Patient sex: F
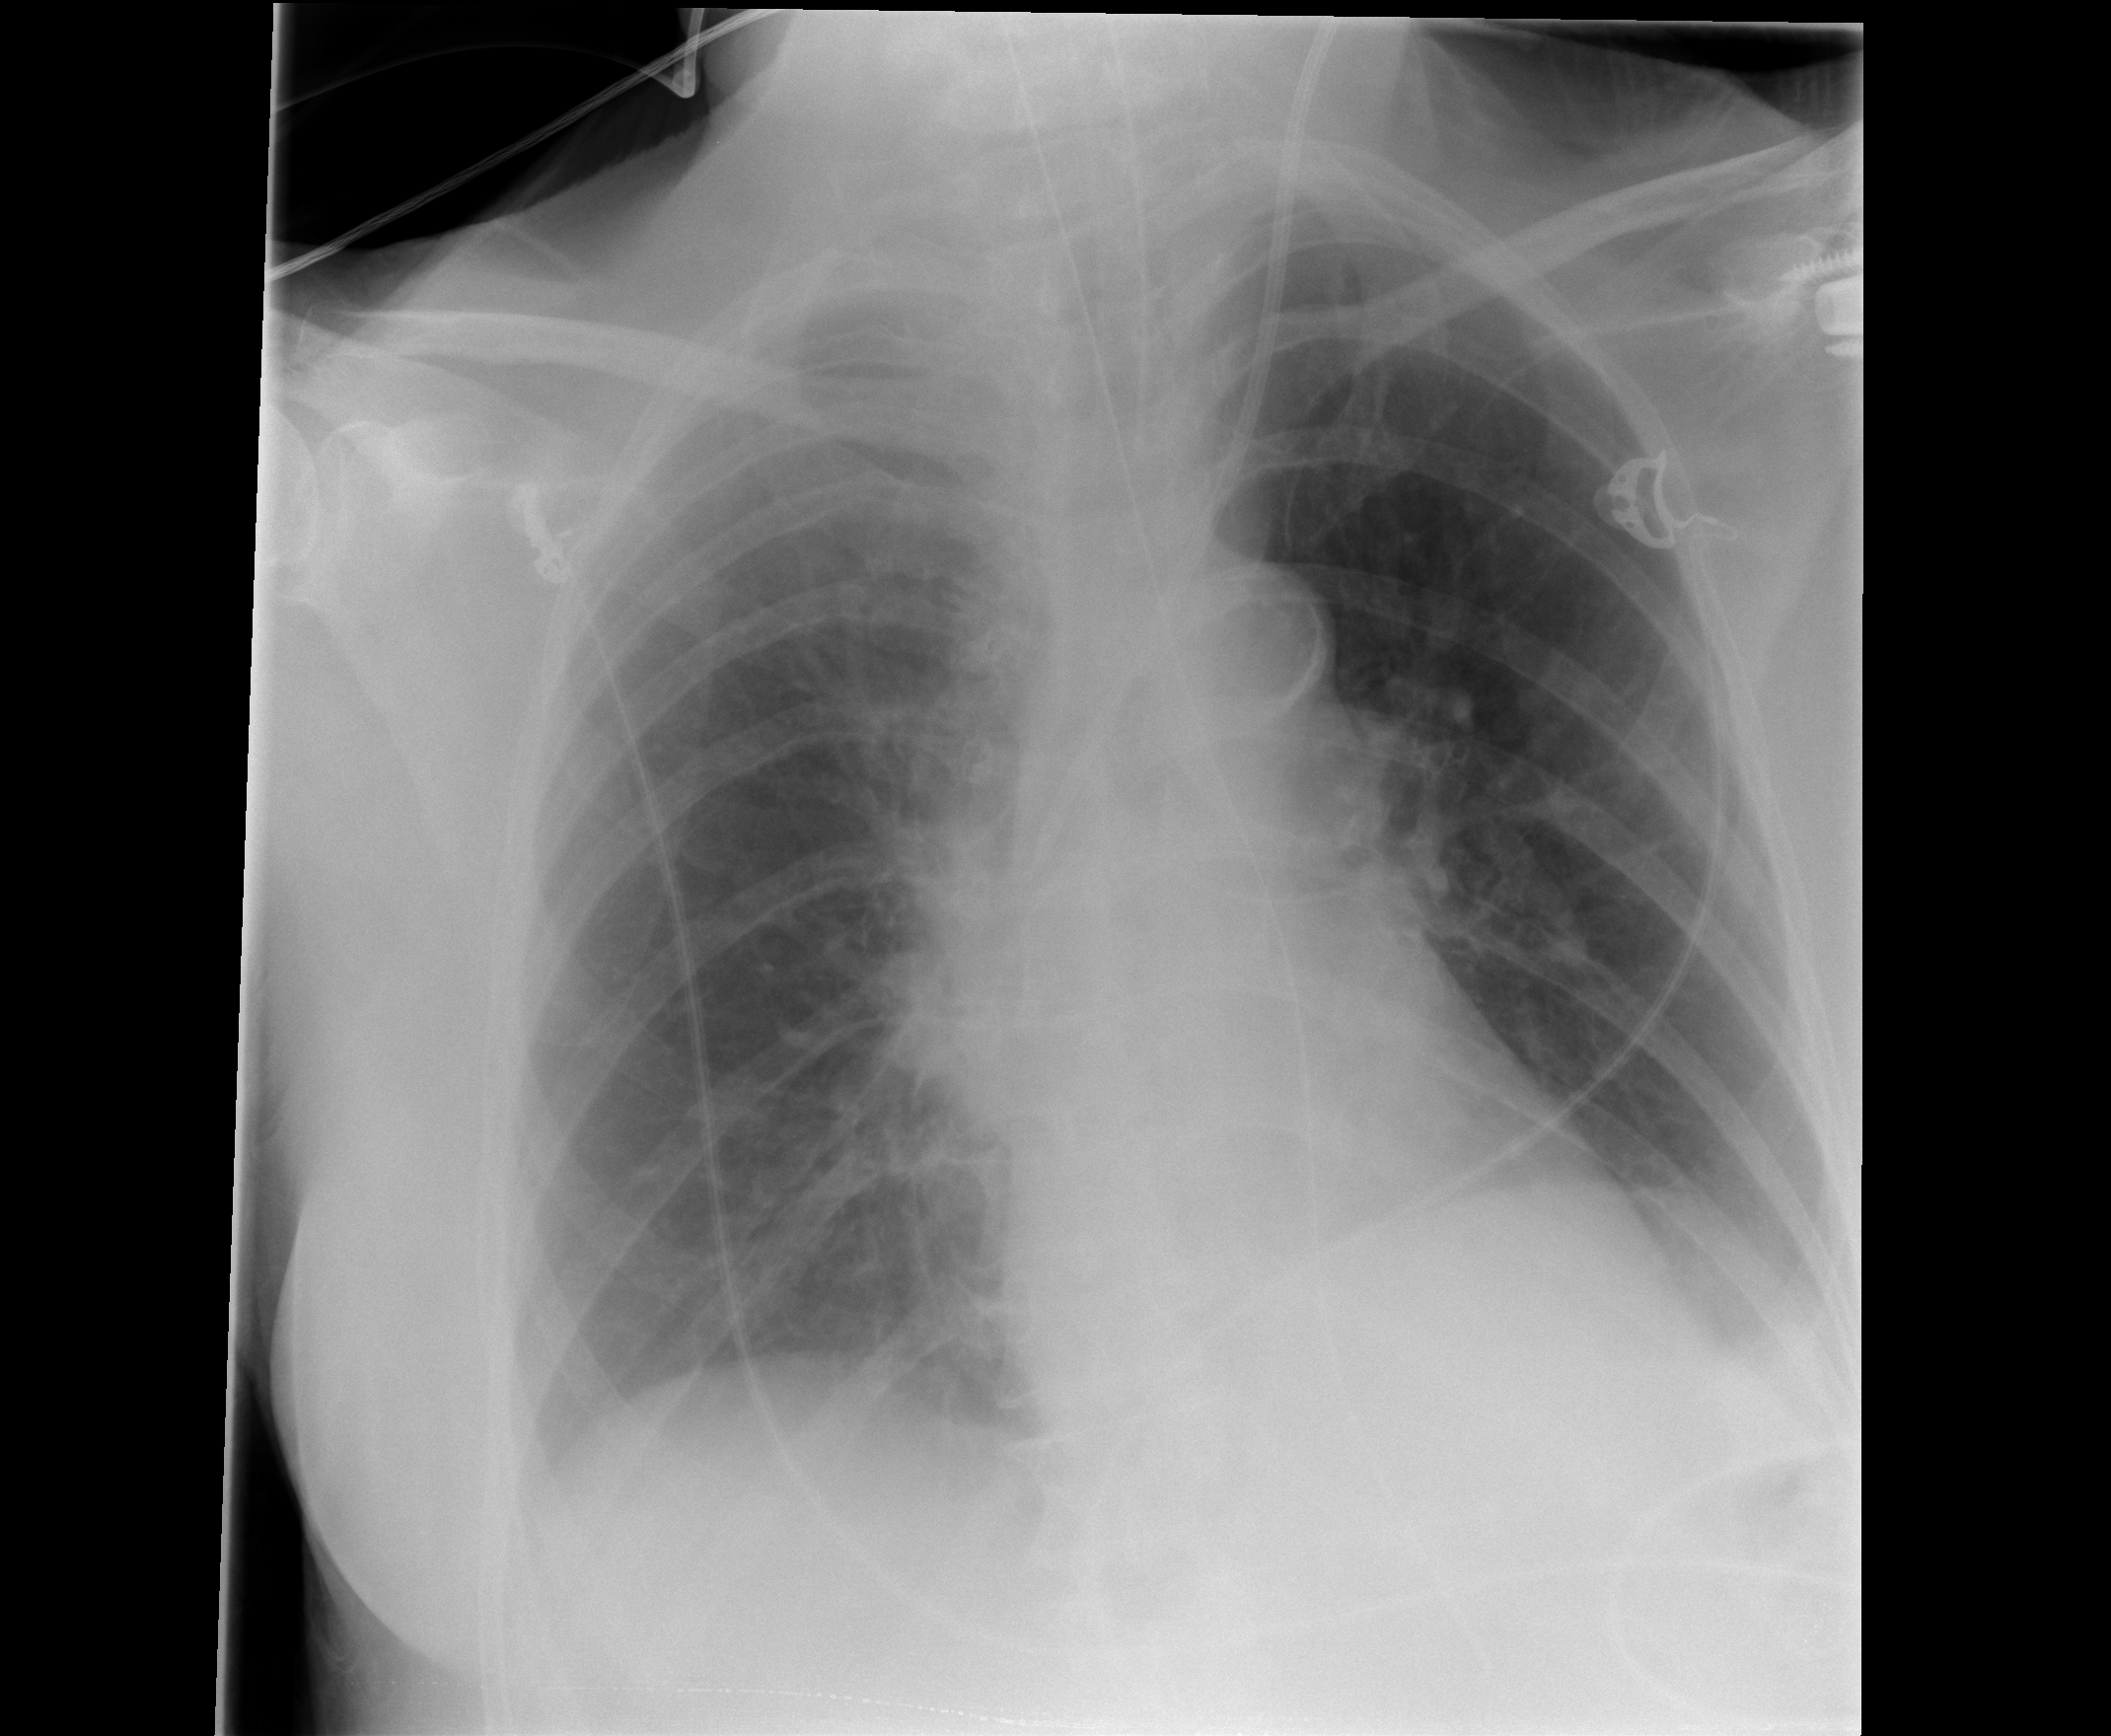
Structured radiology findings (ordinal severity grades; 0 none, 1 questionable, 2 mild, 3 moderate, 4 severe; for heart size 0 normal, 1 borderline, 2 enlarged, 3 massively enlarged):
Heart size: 0
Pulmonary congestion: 0
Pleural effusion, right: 1
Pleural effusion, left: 2
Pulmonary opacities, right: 0
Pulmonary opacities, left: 0
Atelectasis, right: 2
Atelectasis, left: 2